【题型】选择题　【知识点】函数　【难度】easy
已知函数$f(x)=a^x+b$的图象如图所示，则函数$g(x)=(x-a)(x-b)$的大致图象为（  ）
【解答】
\textbf{【答案】}A

\vspace{0.3cm}
\textbf{【分析】}根据指数函数的图象与性质结合函数$f(x)=a^x+b$的图象可求得$a,b$的范围，再根据二次函数的图象即可解.

\vspace{0.3cm}
\textbf{【详解】}函数$f(x)=a^x+b$的图象是由函数$y=a^x$的图象向下或向上平移$|b|$个单位得到的，

由函数$f(x)=a^x+b$的图象可得函数为单调递减函数，则$0 < a < 1$，

令$x=0$得$b+1\in(-1,0)$，则$b\in(-2,-1)$，

则函数$g(x)=(x-a)(x-b)$的大致图象为A选项.

\vspace{0.3cm}
故选：A.

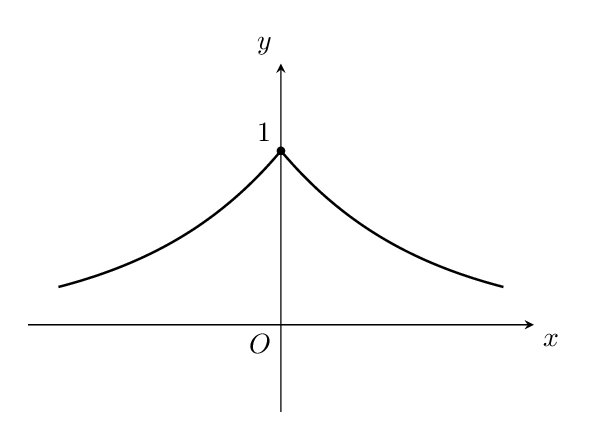